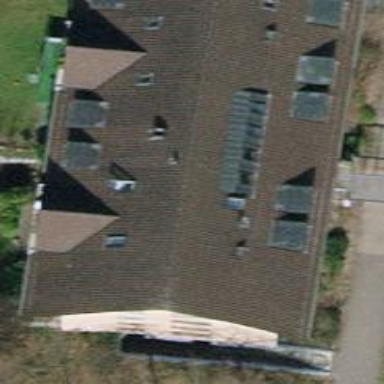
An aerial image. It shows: Gabled roof tile building made up of apartments.